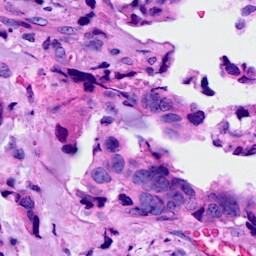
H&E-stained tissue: Breast